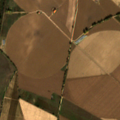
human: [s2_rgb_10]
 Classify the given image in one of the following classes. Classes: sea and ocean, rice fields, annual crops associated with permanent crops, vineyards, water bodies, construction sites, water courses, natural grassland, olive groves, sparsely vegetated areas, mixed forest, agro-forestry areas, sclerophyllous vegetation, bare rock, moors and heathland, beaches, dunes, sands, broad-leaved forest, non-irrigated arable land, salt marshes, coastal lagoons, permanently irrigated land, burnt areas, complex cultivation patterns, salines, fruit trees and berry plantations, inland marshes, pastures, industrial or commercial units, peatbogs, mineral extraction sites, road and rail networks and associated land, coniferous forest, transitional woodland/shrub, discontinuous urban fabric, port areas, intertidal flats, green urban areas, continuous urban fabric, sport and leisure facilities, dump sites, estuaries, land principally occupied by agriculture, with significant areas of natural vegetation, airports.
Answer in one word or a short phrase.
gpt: permanently irrigated land, vineyards